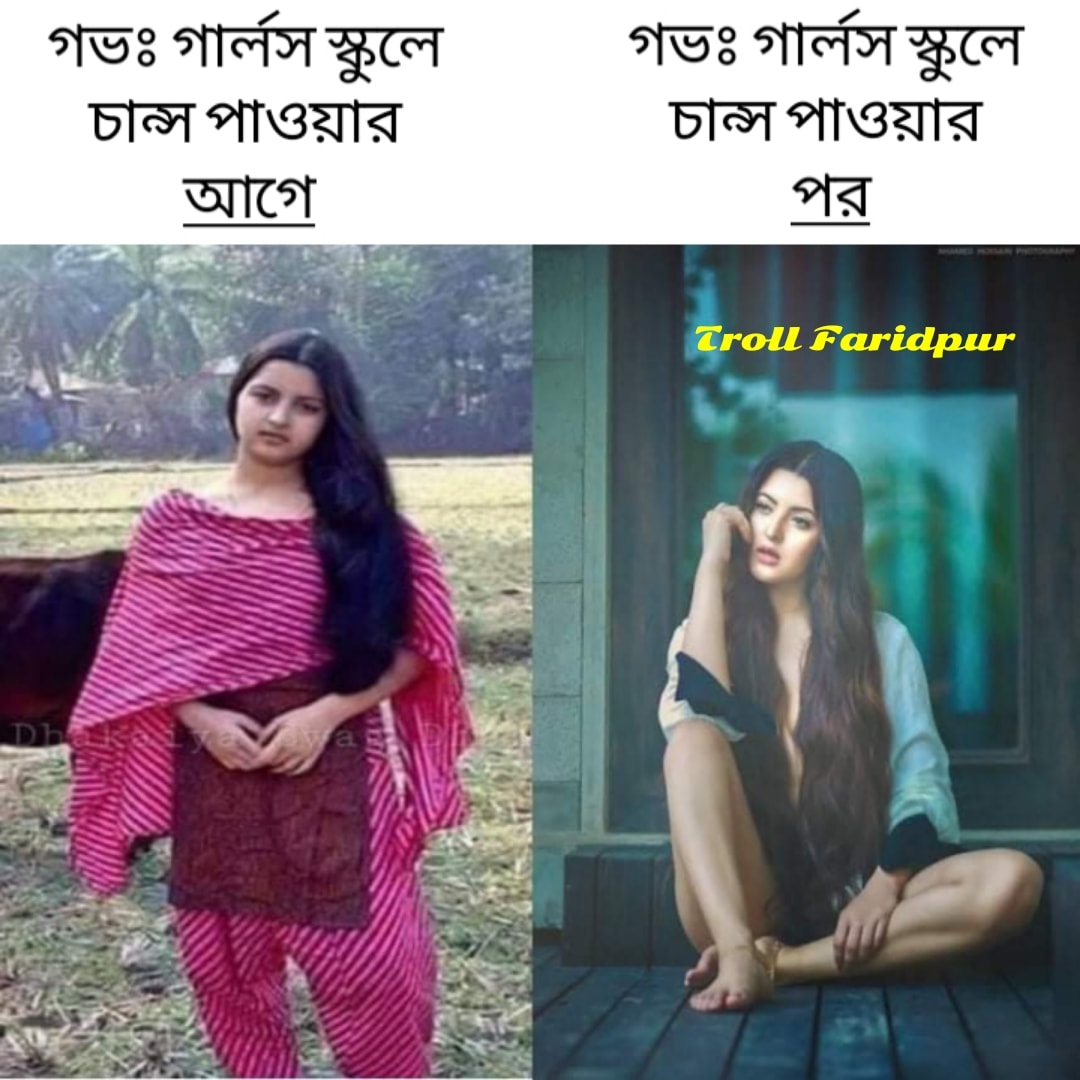
Text: গভঃ গার্লস স্কুলে চান্স পাওয়ার আগে ।গভঃ গার্লস স্কুলে চান্স পাওয়ার পর
Label: Hate
Hate category: Personal Offence
Targeted group: Individual